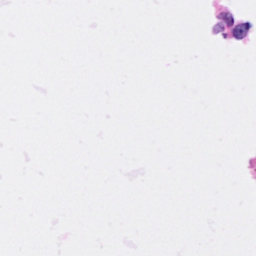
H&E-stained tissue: Breast